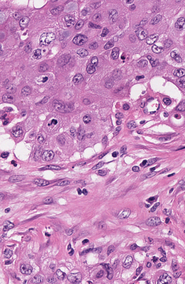
Tumor epithelial tissue: yes
Tumor-associated stroma tissue: yes
Normal tissue: no